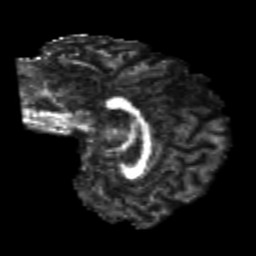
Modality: FA
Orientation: sagittal
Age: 22
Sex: male
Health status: healthy
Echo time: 0.074 s